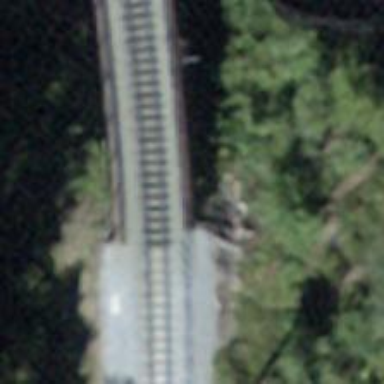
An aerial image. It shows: Narrow-gauge railway track electrified by contact line.